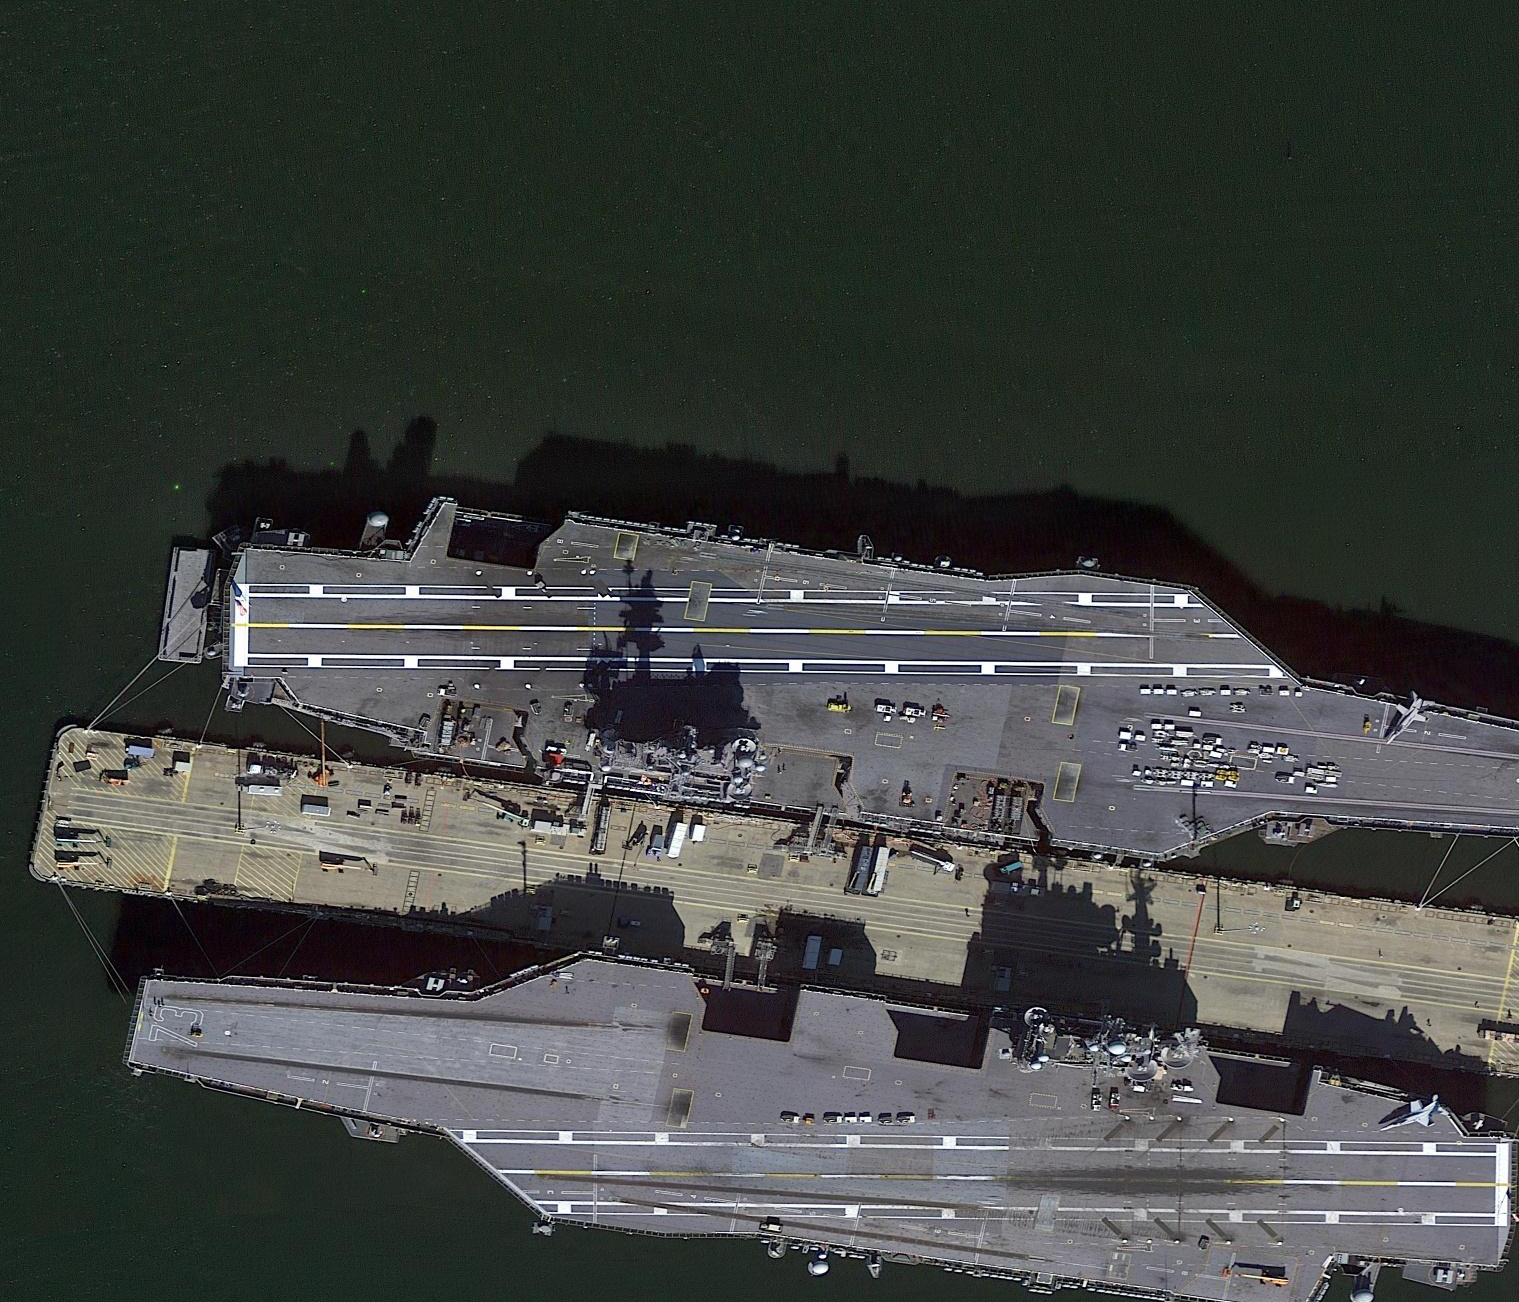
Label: aircraft_carrier